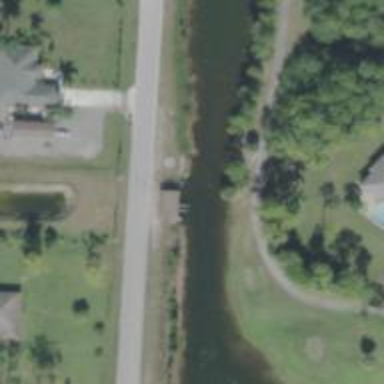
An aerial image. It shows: Culvert tunnel crossing over canal.